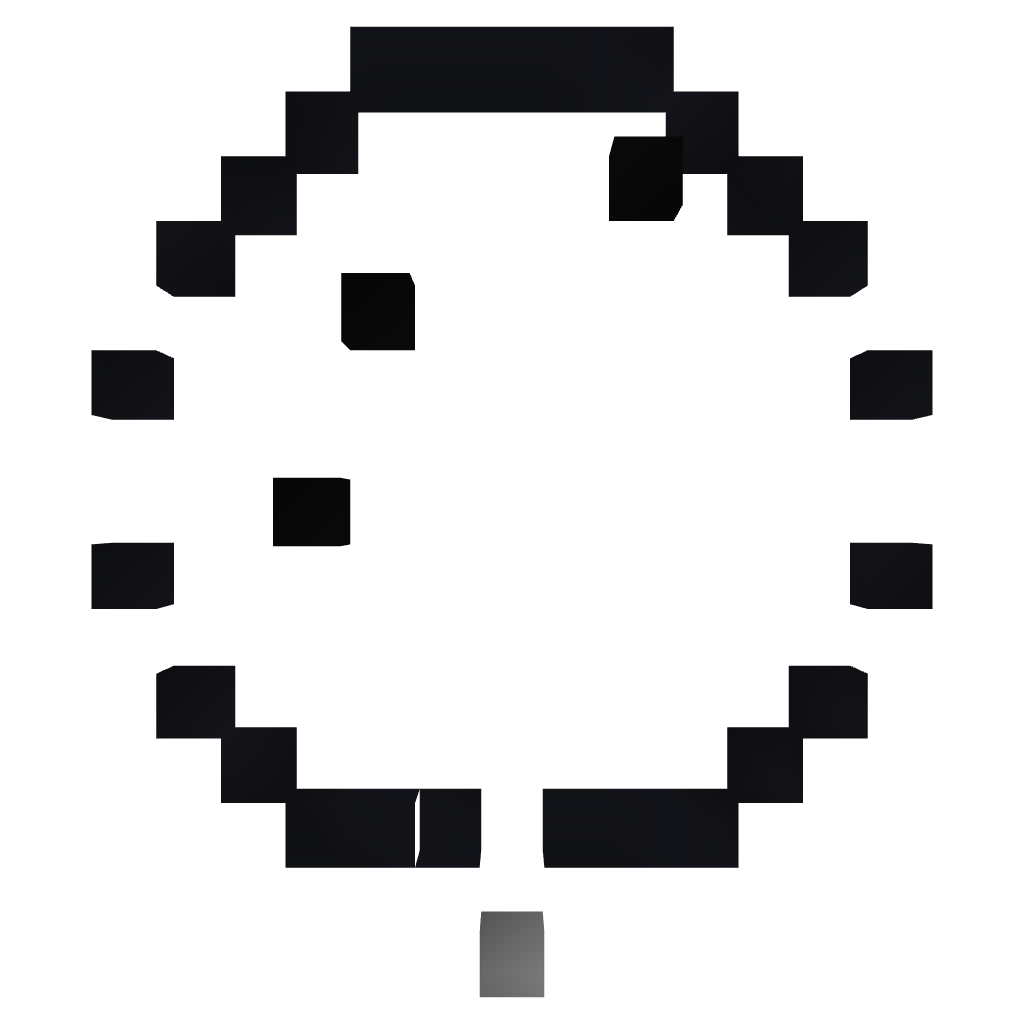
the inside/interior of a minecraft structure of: Diamond Pixelart